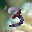
Label: 3